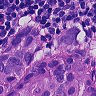
Metastatic tissue present: yes